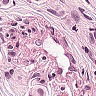
Metastatic tissue present: yes